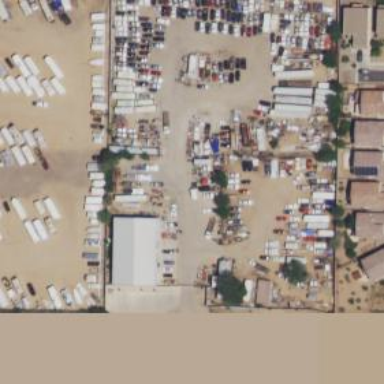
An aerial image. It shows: Scrap yard situated in industrial area.